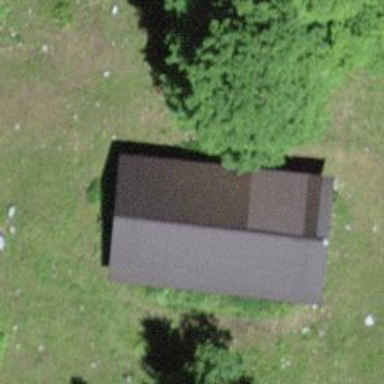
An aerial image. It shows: Rural barn.